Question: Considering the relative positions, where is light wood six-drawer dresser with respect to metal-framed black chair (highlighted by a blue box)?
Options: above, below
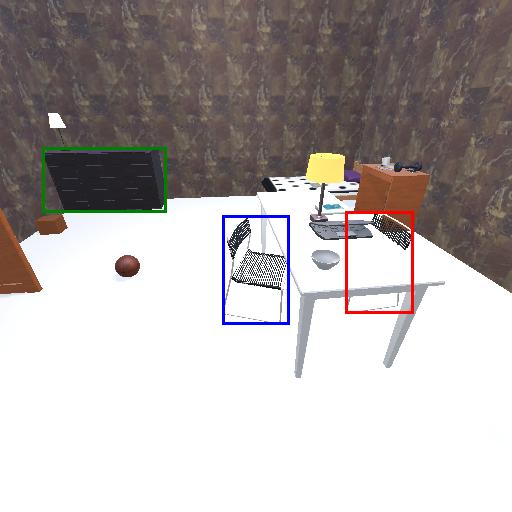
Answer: above